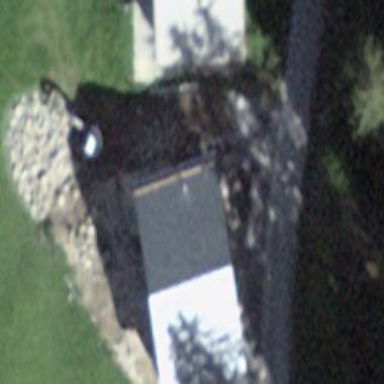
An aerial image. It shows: Shed.